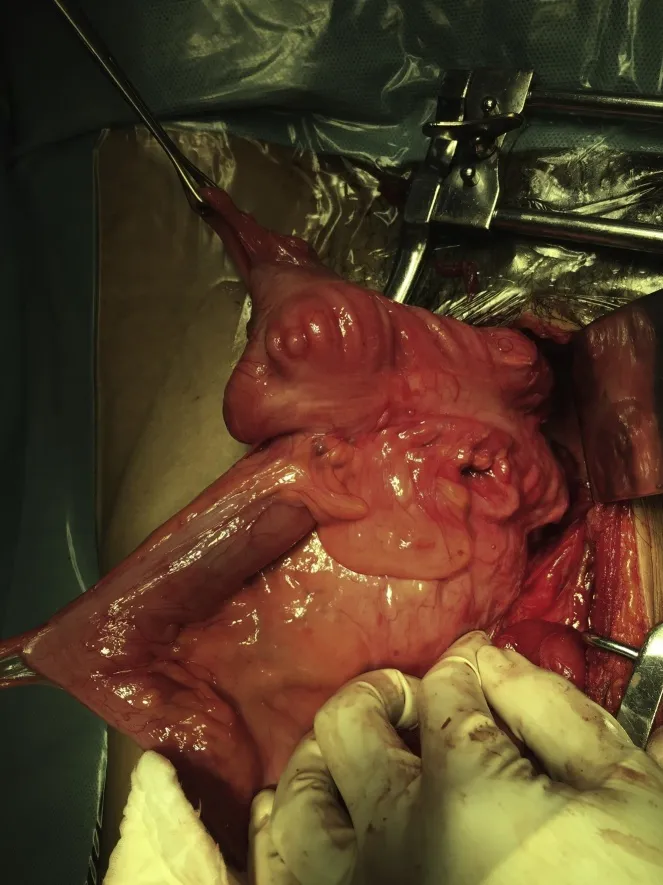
Intraoperative findings of rotated ascending colon with colorectal anastomosis.
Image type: medical_photograph (other_medical_photograph)